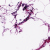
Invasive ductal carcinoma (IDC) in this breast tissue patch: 0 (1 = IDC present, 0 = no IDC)